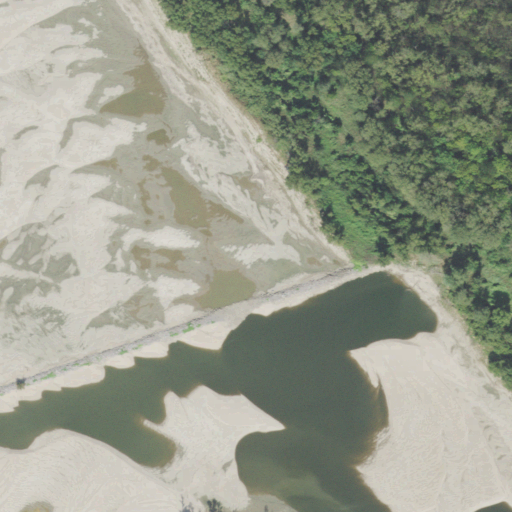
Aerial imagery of levee in Tennessee named Plum Point Dikes containing open water, woody wetlands, and herbaceous wetlands